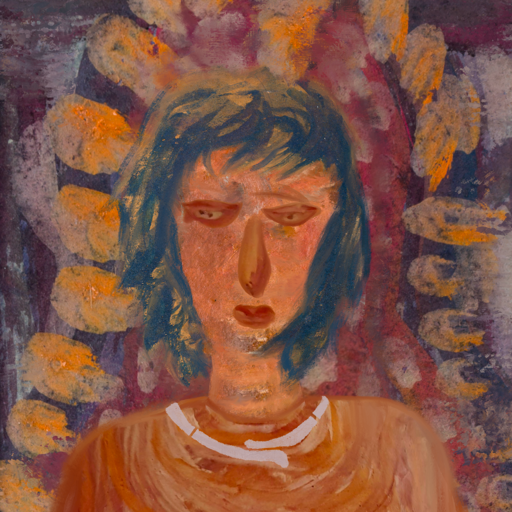
Background: Doll, Head And Neck Front: Boggyland, Face Front: Pious_Lady, Bust: Pious_Lady, Hair Front: InTheSun, Head Accessory: Blank, Second Necklace: Blank, Necklace: Hypocrite_2, Baby: Blank